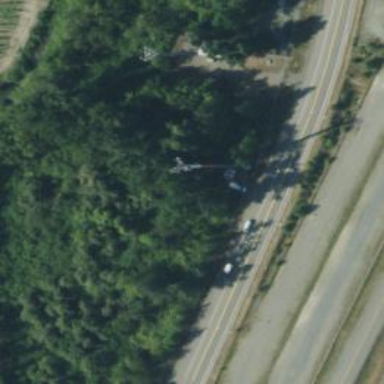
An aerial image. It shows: Communication mast tower.